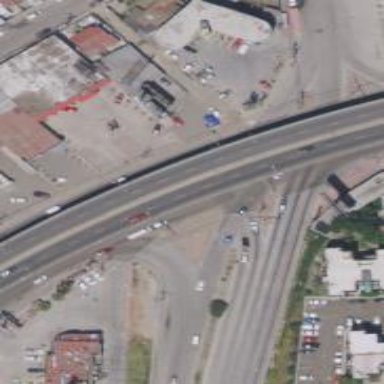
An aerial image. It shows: Primary link highway.